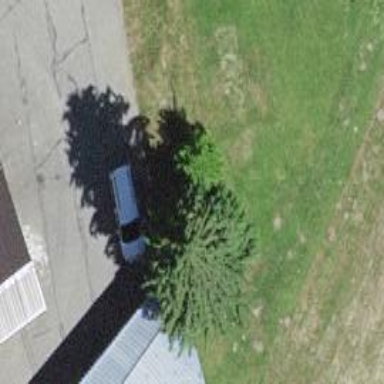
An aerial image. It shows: Evergreen broadleaved tree.